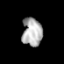
Tissue: prostate
Cell type: T cells
Senescence score: 0.708
Nuclear area (px): 549
Mean DAPI intensity: 175.097